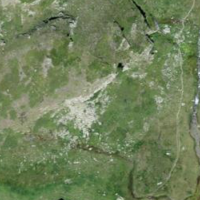
EUNIS habitat code: 26
Species observed at this site:
Rhododendron ferrugineum
Arnica montana
Micranthes stellaris
Anthus spinoletta